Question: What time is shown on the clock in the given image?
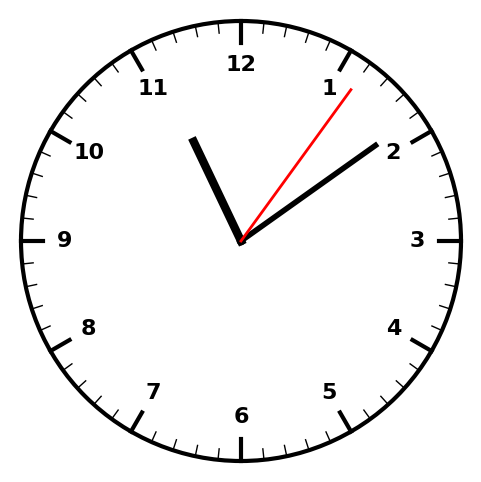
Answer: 11:09:06